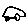
Label: car